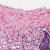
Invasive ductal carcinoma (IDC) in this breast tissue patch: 0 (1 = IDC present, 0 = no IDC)